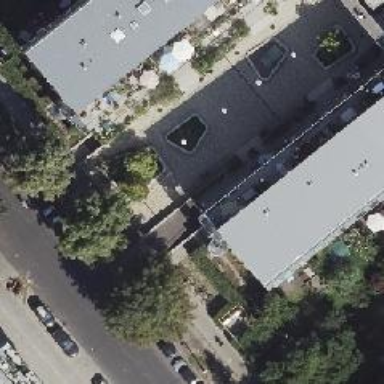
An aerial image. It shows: Parking entrance.